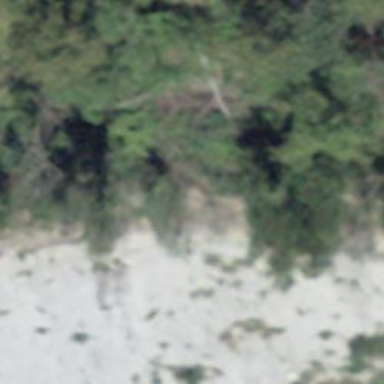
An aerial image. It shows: Natural cliff.